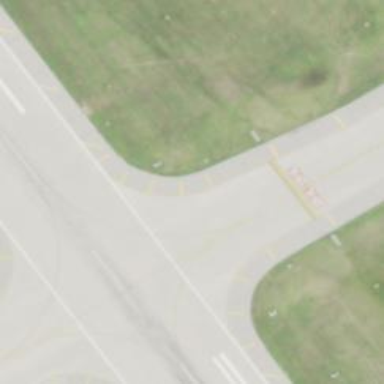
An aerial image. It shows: View of taxiway at the airport.